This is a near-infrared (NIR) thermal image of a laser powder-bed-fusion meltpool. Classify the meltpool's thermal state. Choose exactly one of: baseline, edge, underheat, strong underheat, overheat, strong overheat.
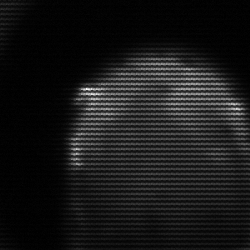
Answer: edge